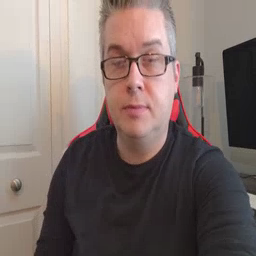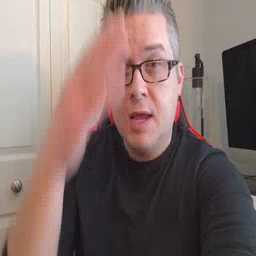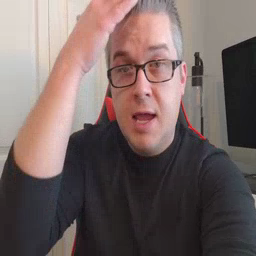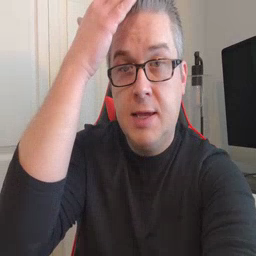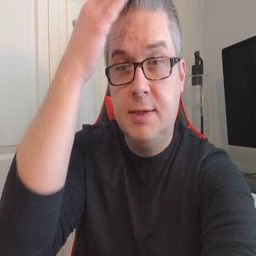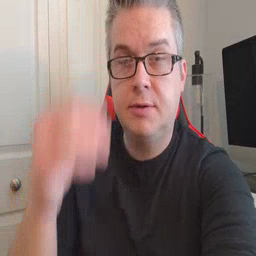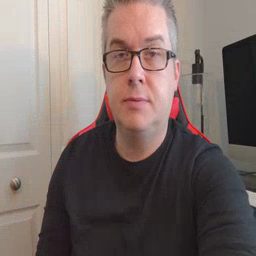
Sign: hat